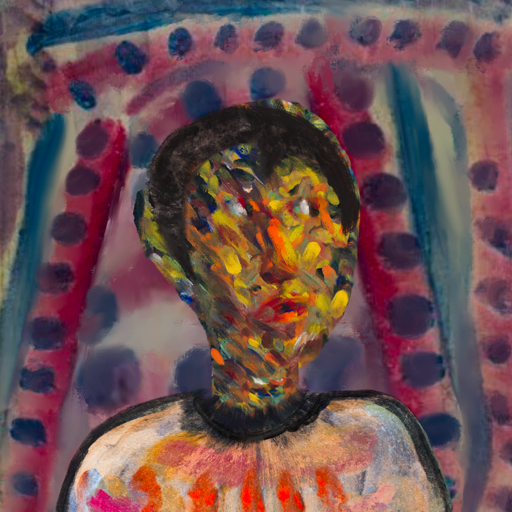
Background: HillGirl, Head And Neck Side: An_Impression, Face Side: An_Impression, Bust: Childish, Hair Side: Roy_Bahadur, Head Accessory: Blank, Second Necklace: Blank, Necklace: Orphan, Baby: Blank